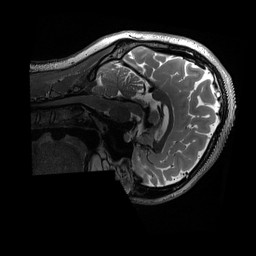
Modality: T2w
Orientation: sagittal
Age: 24
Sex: female
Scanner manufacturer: siemens
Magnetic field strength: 3 T
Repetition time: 3.2 s
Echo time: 0.564 s